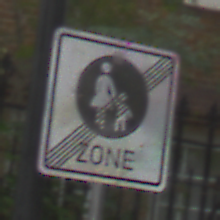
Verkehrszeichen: EndeFussgaengerzone
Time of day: MorningAfternoon
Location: Outdoor (Urban)
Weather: Overcast
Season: NotSpecified
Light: Natural